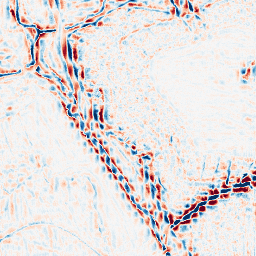
Category: wavelet
Decomposition family: wavelet_dwt
Decomposition parameters: wavelet: sym4
level: 3
Upsampling method: fft_zeropad
Upsampling parameters: scale: 4
Upsampling scale: 4